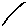
Label: line